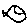
Label: fish